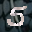
Label: 5